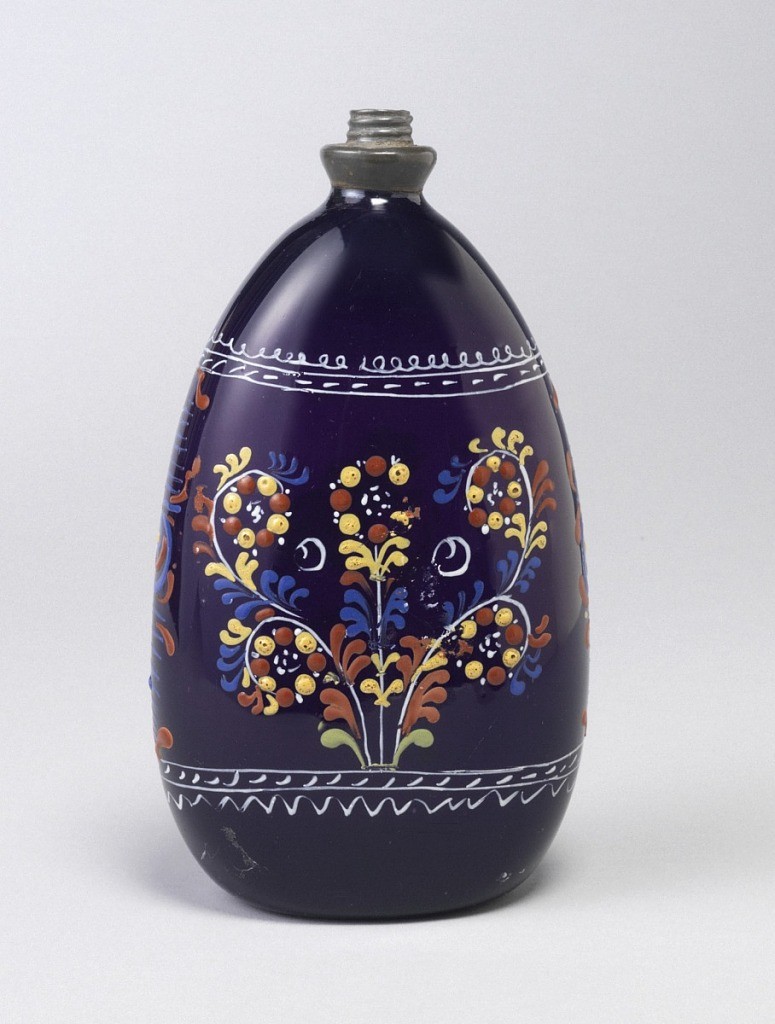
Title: Bottle
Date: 18th century
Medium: Painted glass
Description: Tear-drop shaped glass in deep purple with painted decoration.